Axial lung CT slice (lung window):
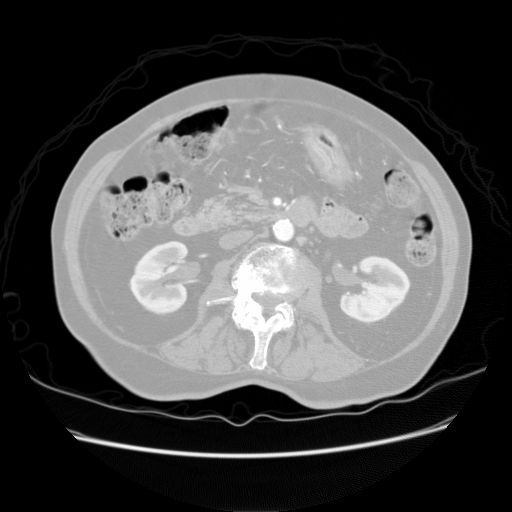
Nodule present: no